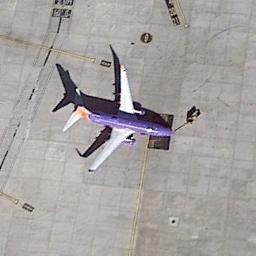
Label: airplane